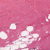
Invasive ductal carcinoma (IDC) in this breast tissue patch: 0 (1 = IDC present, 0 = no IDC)